Question: I have an ASP.NET MVC project, which is running as slow as molasses. I opened up Fiddler on one particular call, and found several calls where there's a lot of room for improvement, to say the least:

The blue lines I understand are calls to my controller, and I understand where to go to optimize that stuff. But I see a bunch of green lines (which I assume means javascript), and those are also taking a heckuva long time. I must assume that jQuery and Kendo scripts don't normally take 4-6 seconds to turn around, so there must be something in our project code that's causing the slowness. But how do I track down what code needs optimization?
@DaggNabbit in comments below points out that the slowness is because these Javascripts are being called with a cachebuster parameter, so they're being downloaded anew with every call! But I can't see anywhere in my code where we're explicitly adding a cachebuster. e.g.:
'''
<script src="@Url.Content("~/Scripts/kendo.web.min.js")"></script>
...
@Scripts.Render("~/bundles/jquery", "~/bundles/jquerymobile")
'''
I'm really not a UI expert, but I can't see where the cachebuster is coming from. Any other ideas?
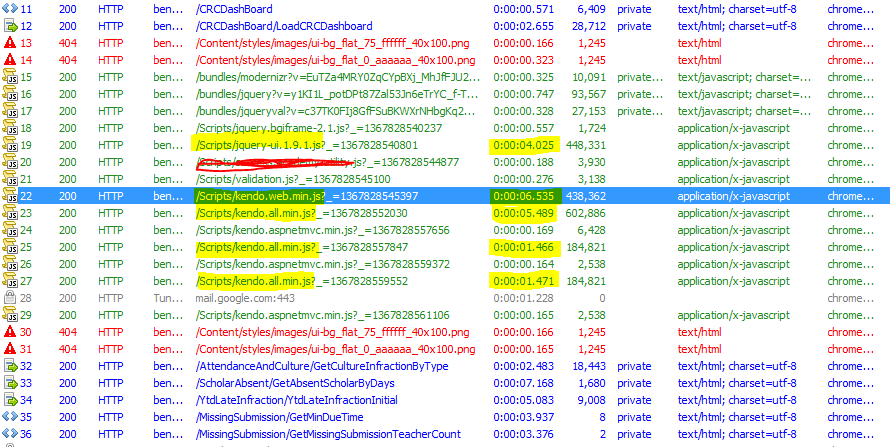
Answer: The problem that @DaggNabbit correctly identified is that the javascripts were being called using a cachebuster parameter. I've invited him to post his answer as the correct answer; when he does so I'll give him answer credit.
Meanwhile, if you're interested in the cachebuster was being inserted, see <URL>.